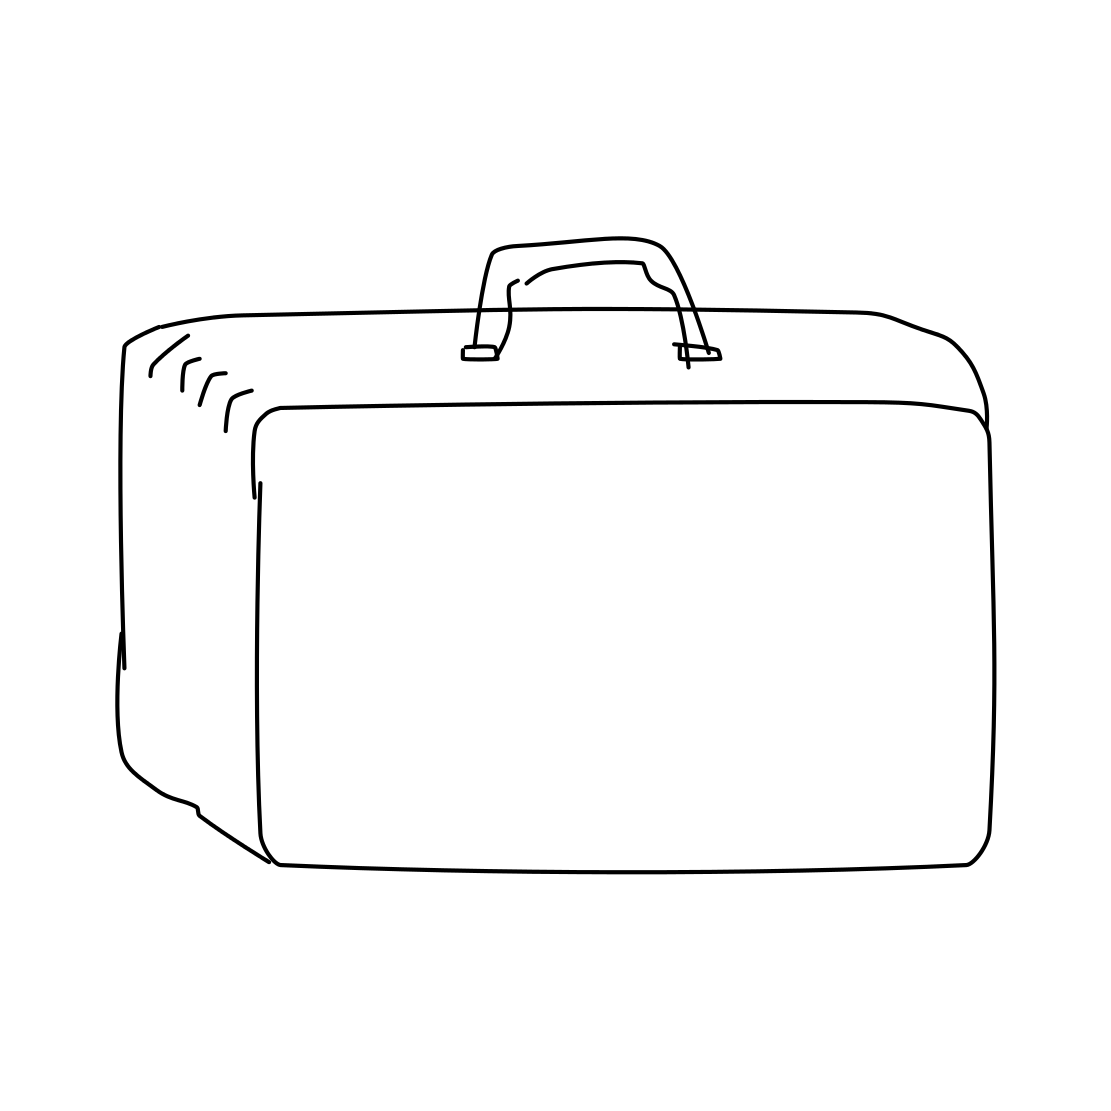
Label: suitcase